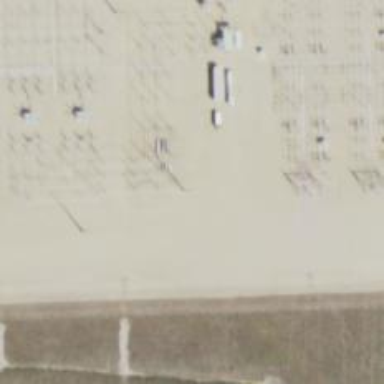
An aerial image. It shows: Mast used for lightning protection.